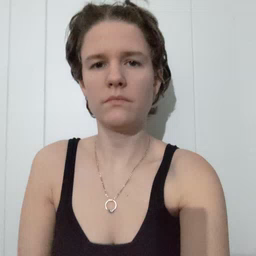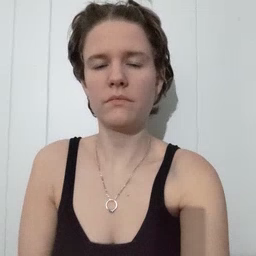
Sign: mouse